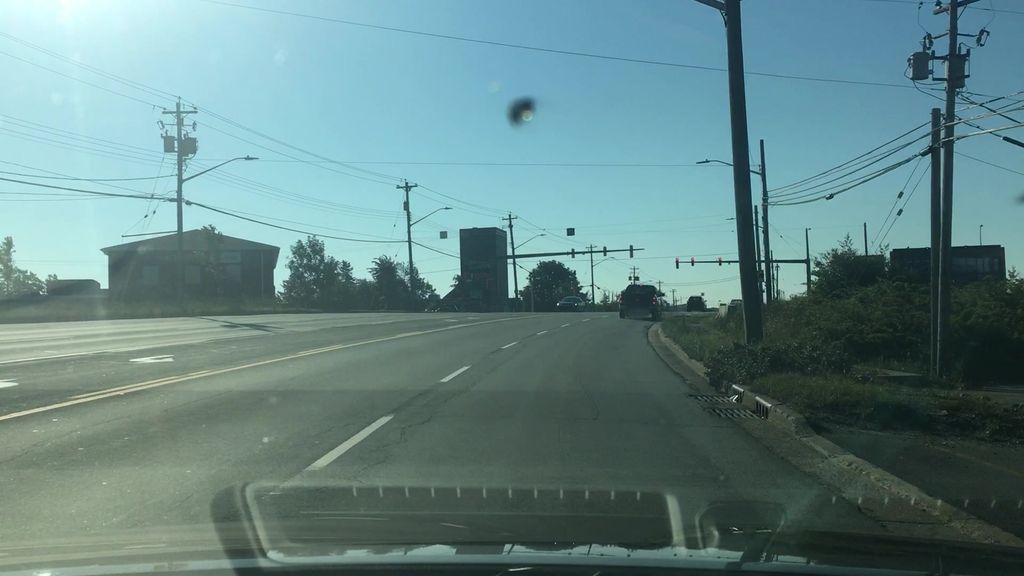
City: halifax